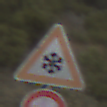
Verkehrszeichen: SchneeOderEisglaette
Zusatzzeichen unten: Ueberholverbot
Umgebung: Outdoor, Nature
Tageszeit: Midday
Wetter: Overcast
Licht: Natural
Jahreszeit: NotSpecified
Kontrast: LowContrast